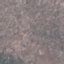
Land use / land cover: HerbaceousVegetation